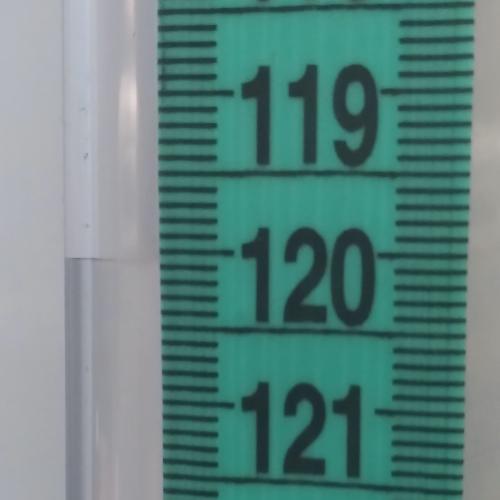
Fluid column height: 120.1 cm